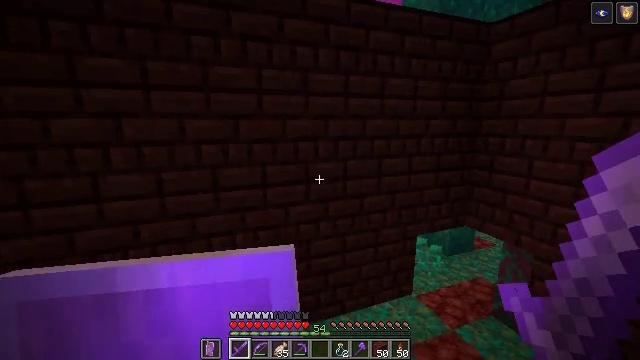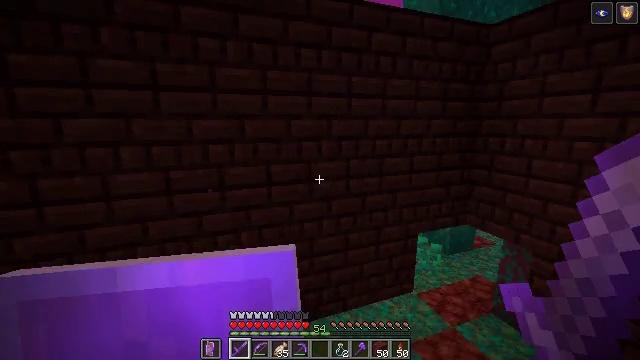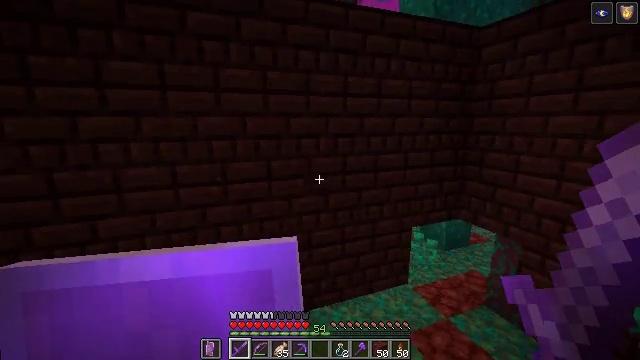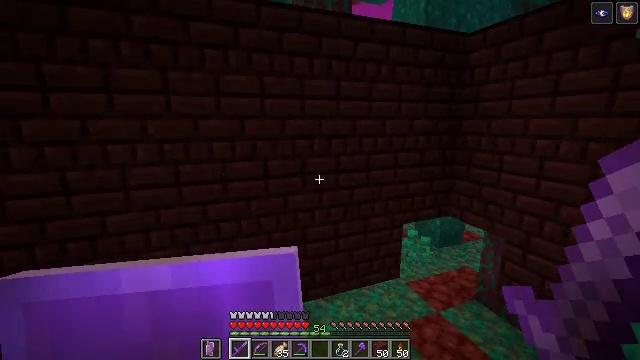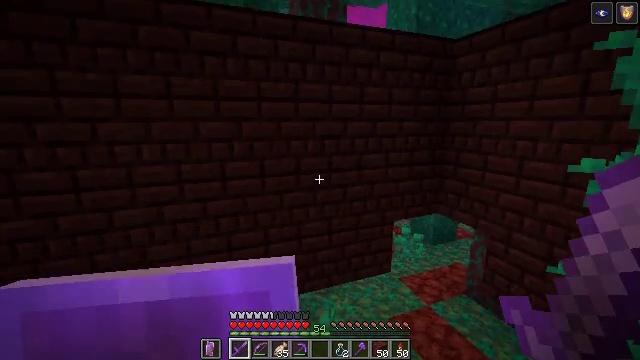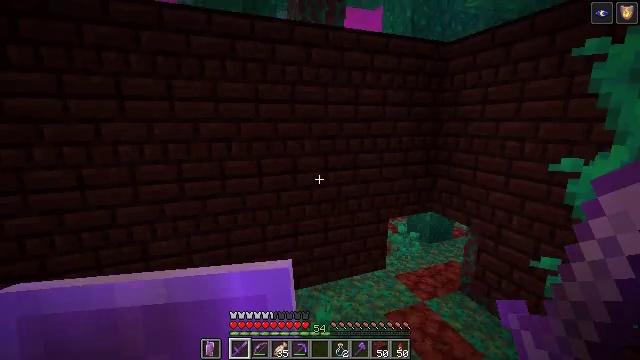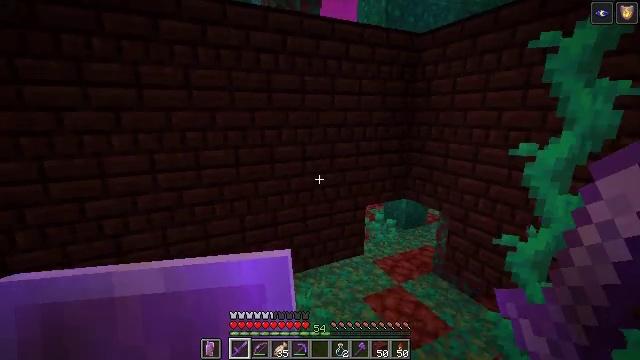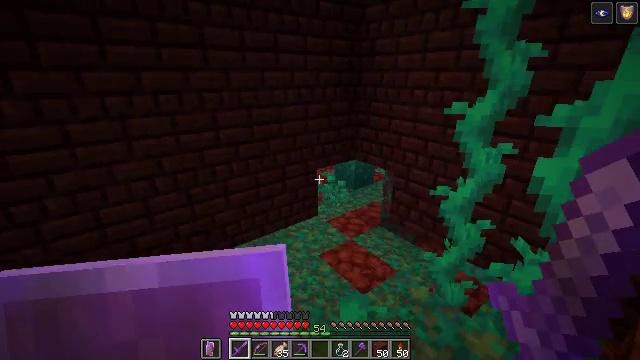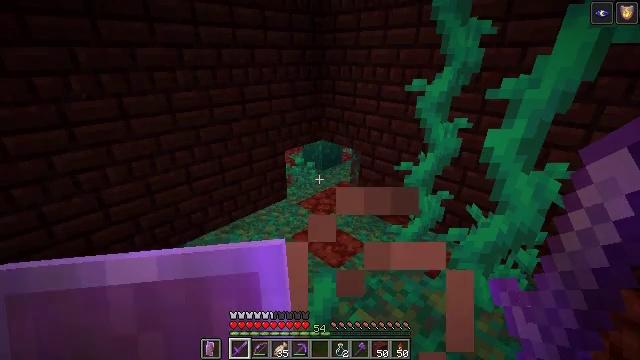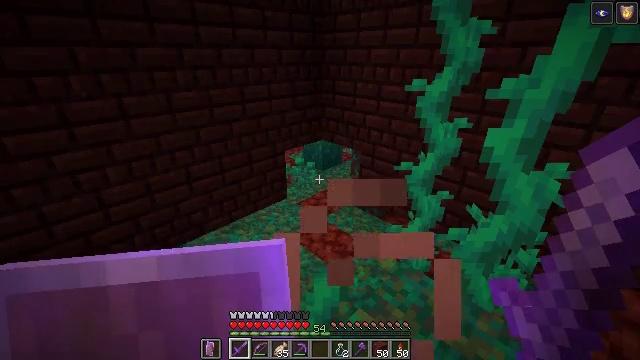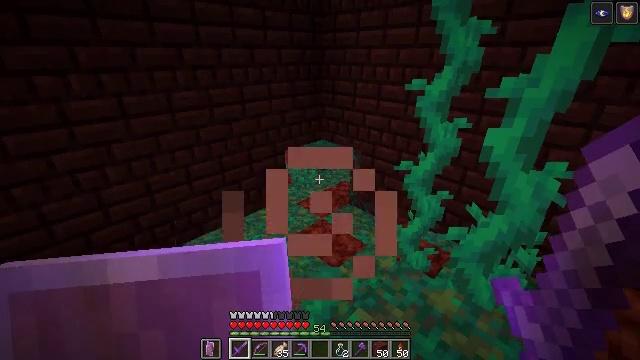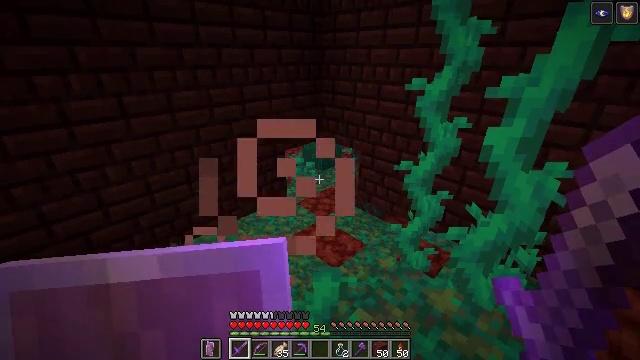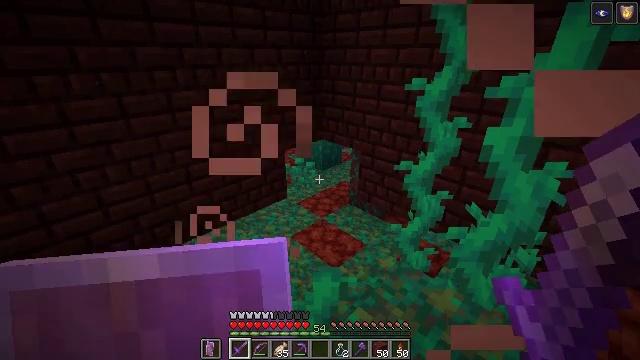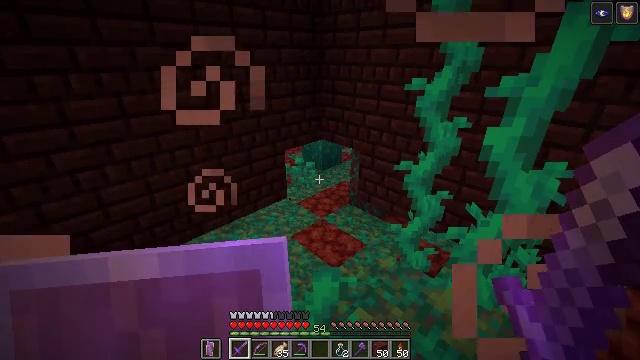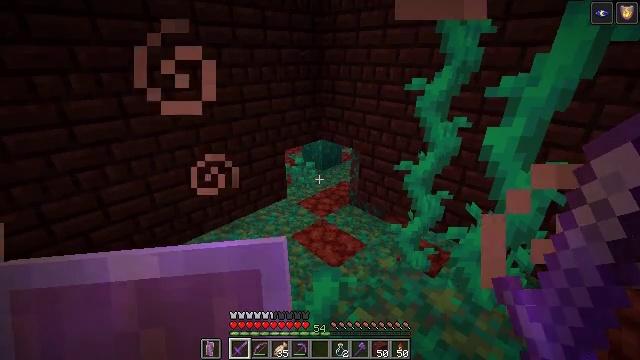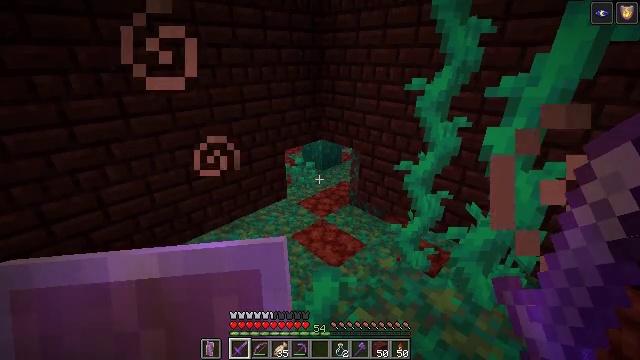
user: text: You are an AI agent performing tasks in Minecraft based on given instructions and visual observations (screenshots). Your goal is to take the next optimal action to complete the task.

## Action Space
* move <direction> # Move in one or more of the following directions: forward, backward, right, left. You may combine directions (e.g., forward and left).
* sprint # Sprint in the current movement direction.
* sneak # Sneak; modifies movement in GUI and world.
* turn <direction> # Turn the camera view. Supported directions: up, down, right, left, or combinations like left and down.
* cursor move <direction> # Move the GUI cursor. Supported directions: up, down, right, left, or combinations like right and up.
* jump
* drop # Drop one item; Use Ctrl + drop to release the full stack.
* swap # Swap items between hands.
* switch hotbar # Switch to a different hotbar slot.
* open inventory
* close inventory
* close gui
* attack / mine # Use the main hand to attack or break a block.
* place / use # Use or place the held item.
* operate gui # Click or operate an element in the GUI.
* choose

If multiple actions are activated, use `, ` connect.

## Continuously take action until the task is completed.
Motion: motion action
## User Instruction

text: Break the warped roots with your hand.
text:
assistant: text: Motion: move back
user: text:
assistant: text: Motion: move back
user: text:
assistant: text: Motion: move back
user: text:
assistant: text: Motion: move back
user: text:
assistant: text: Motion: move back
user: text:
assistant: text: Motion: turn right and down
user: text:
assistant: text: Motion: turn right and down
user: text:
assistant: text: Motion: turn right and down
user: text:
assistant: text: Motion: no_op
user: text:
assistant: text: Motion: no_op
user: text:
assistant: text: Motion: no_op
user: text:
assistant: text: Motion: no_op
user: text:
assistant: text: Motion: no_op
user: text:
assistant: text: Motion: no_op
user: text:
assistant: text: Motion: no_op
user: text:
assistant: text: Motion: no_op
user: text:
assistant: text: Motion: no_op
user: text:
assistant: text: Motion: no_op
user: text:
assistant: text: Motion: turn left
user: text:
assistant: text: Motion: move forward, turn left and down
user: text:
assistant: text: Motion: move forward, turn left
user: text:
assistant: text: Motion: move forward, turn left and up
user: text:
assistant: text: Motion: no_op
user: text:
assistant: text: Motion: no_op
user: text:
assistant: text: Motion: no_op
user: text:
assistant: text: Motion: no_op
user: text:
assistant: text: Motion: no_op
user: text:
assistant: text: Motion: no_op
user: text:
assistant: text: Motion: no_op
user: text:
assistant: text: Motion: no_op